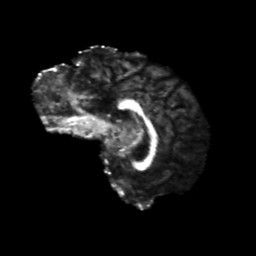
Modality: FA
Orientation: sagittal
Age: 22
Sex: female
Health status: healthy
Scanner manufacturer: philips
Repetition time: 7.39 s
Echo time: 0.08599 s